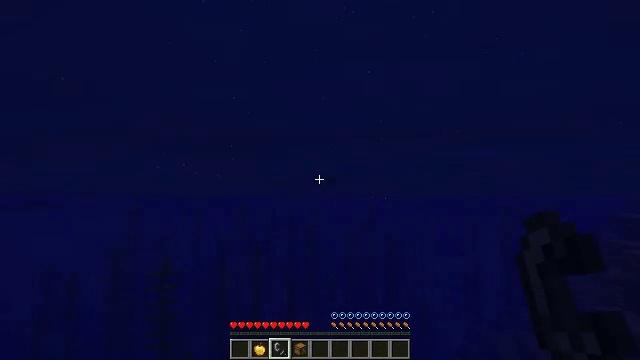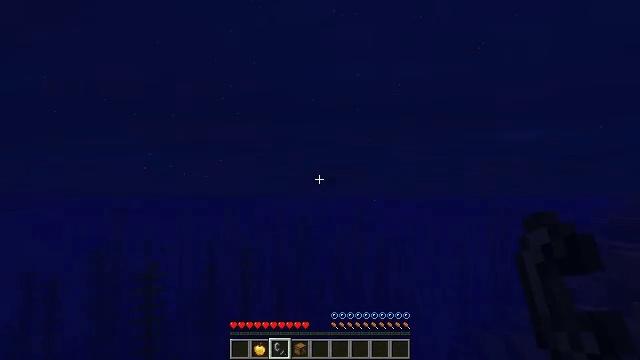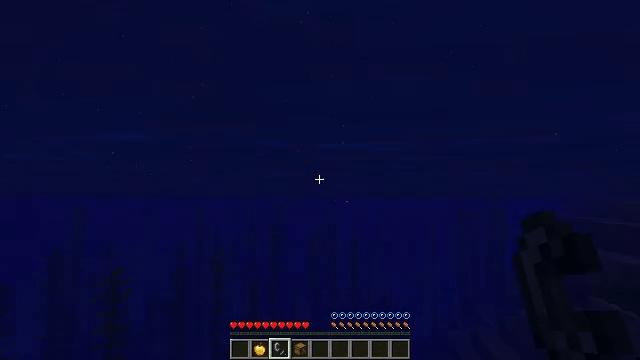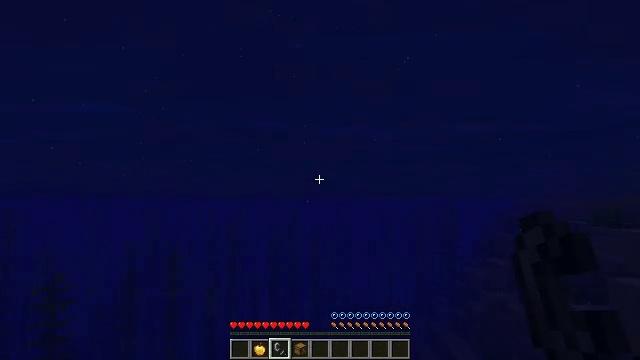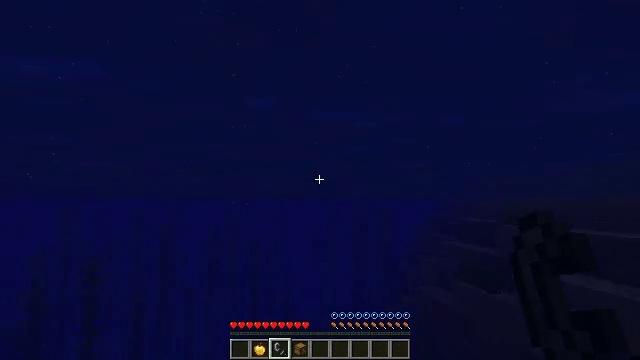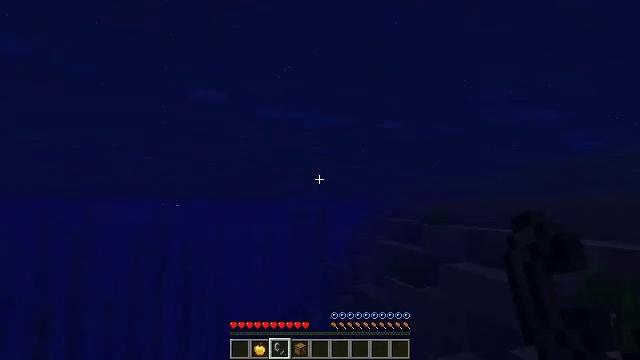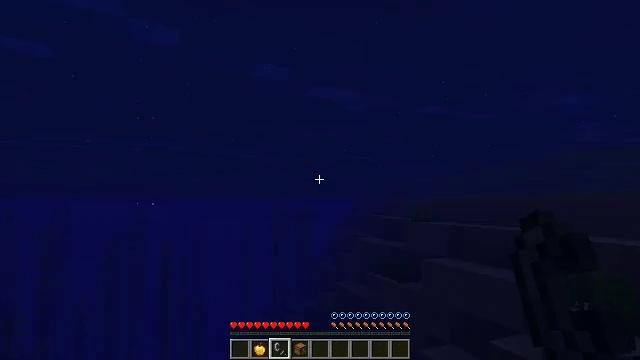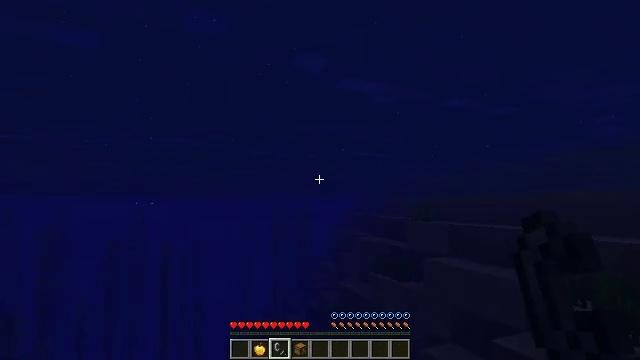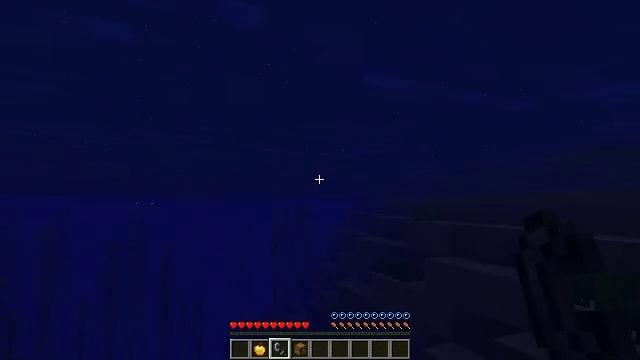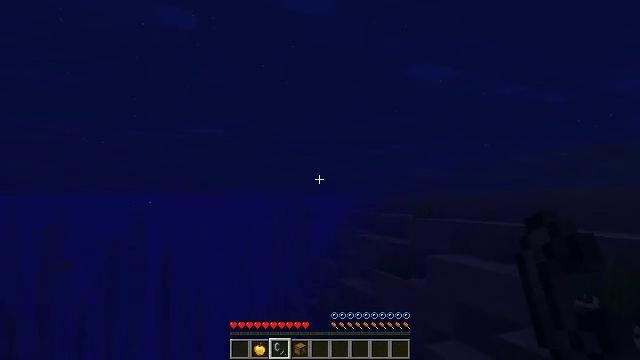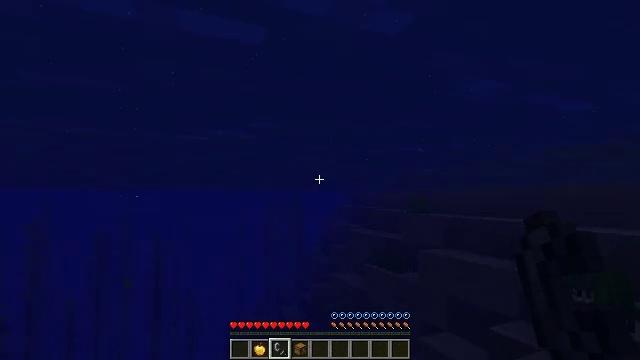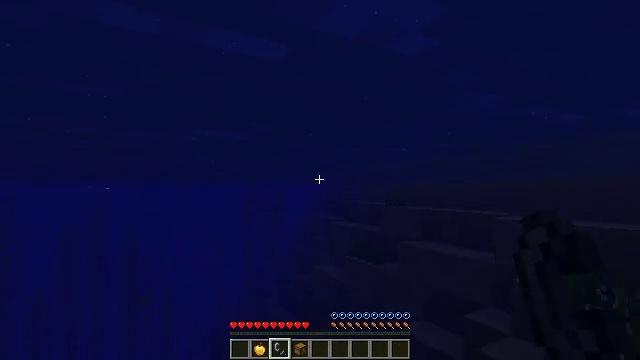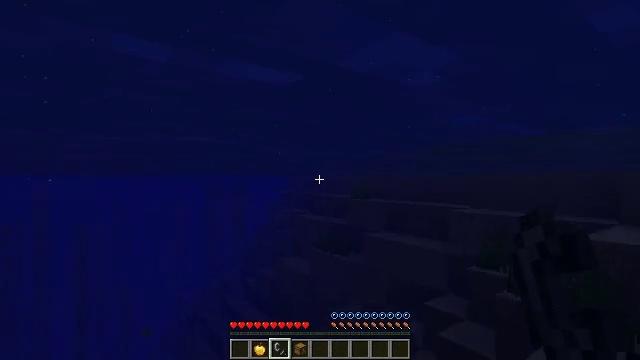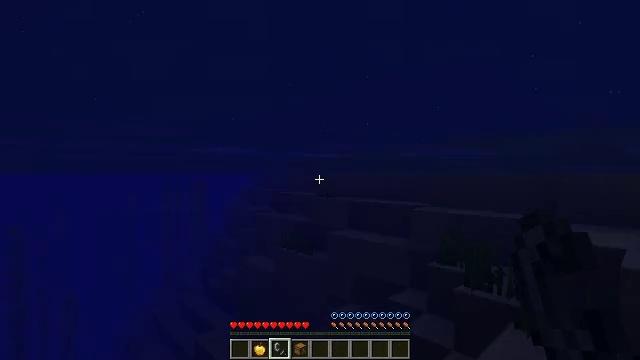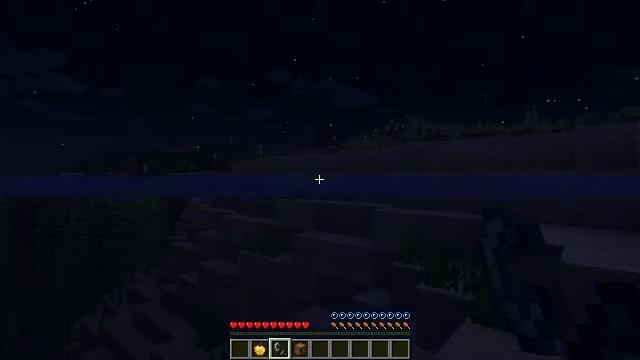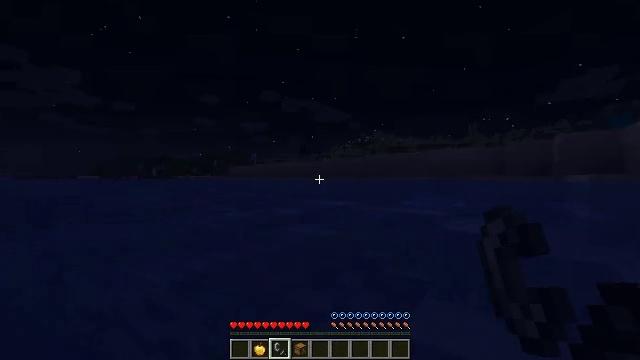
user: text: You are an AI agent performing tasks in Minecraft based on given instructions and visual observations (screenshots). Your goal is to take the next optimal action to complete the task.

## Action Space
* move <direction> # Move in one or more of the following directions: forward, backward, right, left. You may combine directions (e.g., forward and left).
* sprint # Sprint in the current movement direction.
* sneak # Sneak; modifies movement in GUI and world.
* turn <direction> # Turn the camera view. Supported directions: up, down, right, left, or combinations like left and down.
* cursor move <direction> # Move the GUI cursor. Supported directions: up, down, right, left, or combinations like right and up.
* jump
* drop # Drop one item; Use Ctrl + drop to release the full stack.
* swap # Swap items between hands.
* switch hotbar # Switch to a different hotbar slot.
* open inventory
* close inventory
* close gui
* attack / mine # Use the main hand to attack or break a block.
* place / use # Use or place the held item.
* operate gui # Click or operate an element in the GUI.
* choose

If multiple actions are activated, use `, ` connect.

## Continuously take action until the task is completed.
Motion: motion action
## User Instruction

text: Drop a flint and steel.
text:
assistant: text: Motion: move left, turn right
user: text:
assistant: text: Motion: move left, turn right
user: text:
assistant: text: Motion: move left, turn right
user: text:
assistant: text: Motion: move left, turn right
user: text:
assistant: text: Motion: move left, turn right
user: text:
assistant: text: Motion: move left, turn right
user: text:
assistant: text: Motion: move left
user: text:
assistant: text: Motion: move left
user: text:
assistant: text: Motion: move left, jump
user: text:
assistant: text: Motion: move left, turn right and down, jump
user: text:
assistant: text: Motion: move left, turn right and down, jump
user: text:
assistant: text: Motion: move left, turn right and down, jump
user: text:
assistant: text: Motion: move left, turn right
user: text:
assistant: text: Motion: move left, turn right
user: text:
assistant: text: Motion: move left, turn right
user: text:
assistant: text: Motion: move left
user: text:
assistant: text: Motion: move left, turn right
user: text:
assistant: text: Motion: move left
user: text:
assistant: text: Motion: move left
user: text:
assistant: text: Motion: move left, turn right
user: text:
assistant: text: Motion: move left, turn right, jump
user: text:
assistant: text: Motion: move left, turn right, jump
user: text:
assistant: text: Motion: move left, turn right, jump
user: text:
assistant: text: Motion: move left, jump
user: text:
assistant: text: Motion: move left, turn right, jump
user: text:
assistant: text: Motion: move left, turn right, jump
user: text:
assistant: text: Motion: move left, turn right, jump
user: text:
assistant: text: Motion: move left, jump
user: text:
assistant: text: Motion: move left
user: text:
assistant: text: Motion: move left